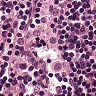
Metastatic tissue present: no